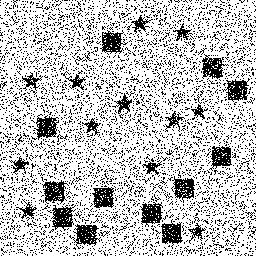
Squares: 12
Triangles: 0
Stars: 12
Total shapes: 24